Question: I have this script that use composer to setup the project but for some reasons does not work
'''
<?php
include_once 'vendor/autoload.php';
use \LeagueWrap\Api;
$api = new Api($key = "somekey"); // Load up the API
$summoner = $api->summoner(); // Load up the summoner request object.
$bakasan = $summoner->info('bakasan'); // Get the information about this user.
$bakasan = $summoner->info(74602); // same thing as above, just to show that an id will wo$
echo $bakasan->summonerLevel; // 30
echo $bakasan->id; // 74602
echo $bakasan->name; // "bakasan"
echo $bakasan->profileIconId; // 24
echo $bakasan->revisionDate; // 1387391523000
echo $bakasan->revisionDateStr; // "12/18/2013 06:32 PM UTC"
?>
'''
you can check here <URL> the error I get
'''
Warning: include_once(vendor/autoload.php): failed to open stream: No such file or directory in /var/www/html/leaguewrap/tests/test2.php on line 3
'''
my composer.json is
'''
{
"name": "paquettg/leaguewrap",
"type": "library",
"description": "A wrapper for the League of Legends API.",
"version": "0.6.2",
"keywords": ["League", "legends", "wrap", "api", "facade", "proxy"],
"homepage": "https://github.com/paquettg/leaguewrap",
"license": "MIT",
"authors": [
{
"name": "Gilles Paquette",
"email": "paquettg@gmail.com",
"homepage": "http://gillespaquette.ca"
}
],
"require": {
"php": ">=5.4",
"guzzlehttp/guzzle": "4.0.*"
},
"require-dev": {
"phpunit/phpunit": "3.7.*",
"mockery/mockery": "0.8.*",
"satooshi/php-coveralls": "0.6.*"
},
"autoload": {
"psr-0": {
"LeagueWrap": "src/"
}
},
"minimum-stability": "dev"
}
'''
and here folders tree

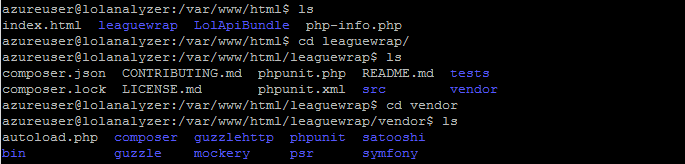
Answer: Your script cannot find the autoload file.
Including that file is like any other file: The path must be right, and which path is right depends on whether you are using an absolute path (unusual) or a relative path. Currently you are using a relative path.
Assuming your script is somewhere inside that 'src' folder you showed, the path to the 'vendor/autoload.php' must at least contain one '../' to go one directory level up - maybe more.